Question: I have the following stored procedure:
'''
CREATE DEFINER='ST'@'%' PROCEDURE 'CalculateCheapestPriceALL'()
BEGIN
UPDATE
tickets
SET
tickets.Cheapest = GetCheapestTicket(tickets.STPerformerID, tickets.STVenueID, tickets.FeedID);
END
'''
The function GetCheapestTicket is as follows:
'''
CREATE DEFINER='suprtickets'@'%' FUNCTION 'GetCheapestTicket'(performerID INT(11), venueID INT(11), feedID INT(11)) RETURNS decimal(10,2)
BEGIN
DECLARE TicketPrice DECIMAL(10,2);
SET TicketPrice =
IFNULL((
SELECT
MIN(tickets.Price)
FROM
tickets
WHERE
tickets.STPerformerID = performerID
AND
tickets.STVenueID = venueID
AND
tickets.FeedID = feedID
AND
tickets.Price > 0
),0);
RETURN TicketPrice;
END
'''
Running the stored procedure currently takes about 10 minutes, and I'm looking for ways to speed this up.
The following image shows a sample of the data:
The idea behind the stored procedure is to find the cheapest price for the same STPerformerID and STVenueID, and then update this in the Cheapest column. So then I can quickly look up the lowest price for each peformer and venue.
There are about 20k individual Perfomers, and a similar amount of Venues.
Thanks for your help.
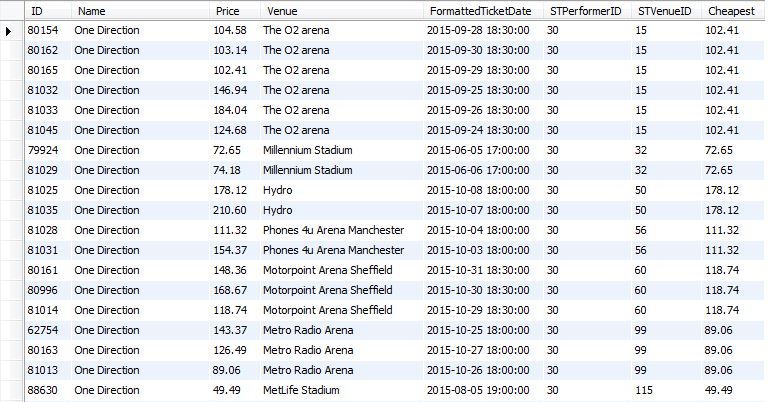
Answer: Your basic problem is that you are running the query to find the lowest price over again for row, which is very inefficient.
If you combine the two queries into one query. it will execute significantly faster:
'''
UPDATE tickets AS t1
JOIN (SELECT STPerformerID, STVenueID, STFeedID, MIN(Price) AS cheapest
FROM tickets
WHERE Price > 0
GROUP BY STPerformerID, STVenueID, STFeedID) AS t2
USING (STPerformerID, STVenueID, STFeedID)
SET t1.Price = t2.cheapest
'''
To make it perform well, make sure you have a composite index on '(STPerformerID, STVenueID, STFeedID)' (or at least some subset of these columns).